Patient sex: F
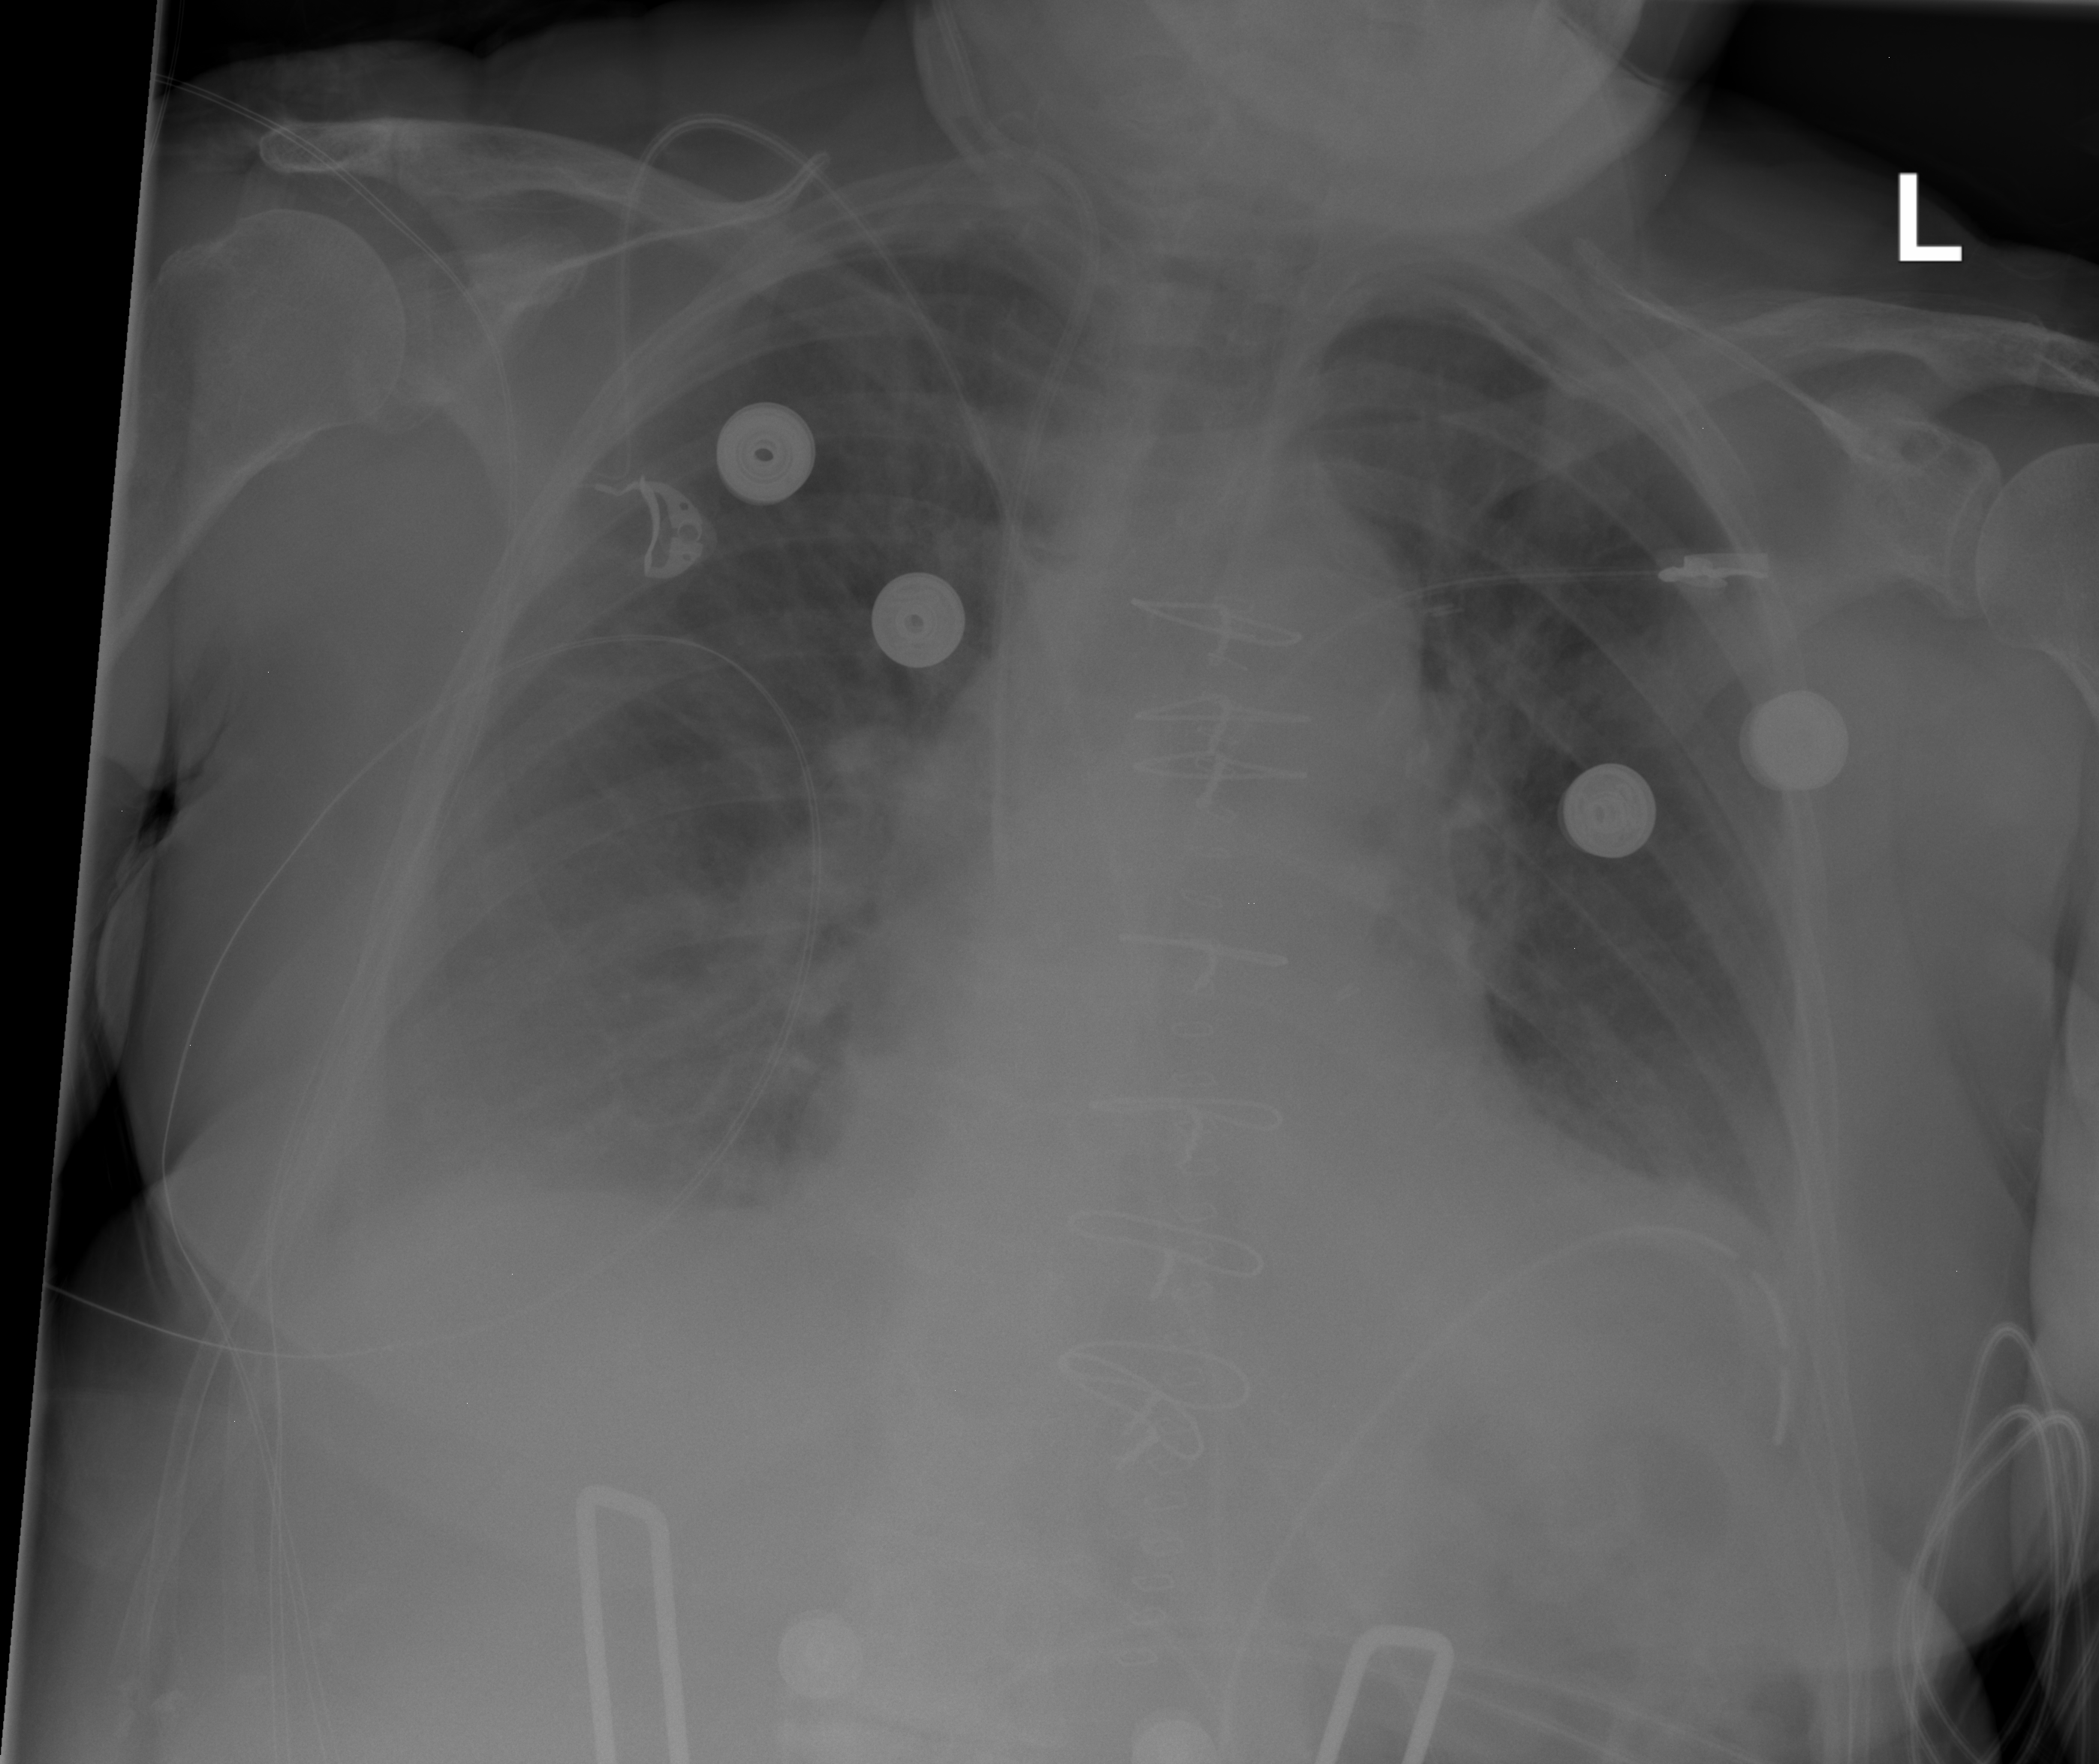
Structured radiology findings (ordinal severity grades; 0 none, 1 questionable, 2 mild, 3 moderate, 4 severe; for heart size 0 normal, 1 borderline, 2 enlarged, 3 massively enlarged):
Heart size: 2
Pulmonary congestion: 2
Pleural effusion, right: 2
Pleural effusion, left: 1
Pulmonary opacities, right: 0
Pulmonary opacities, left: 0
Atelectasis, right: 2
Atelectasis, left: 1